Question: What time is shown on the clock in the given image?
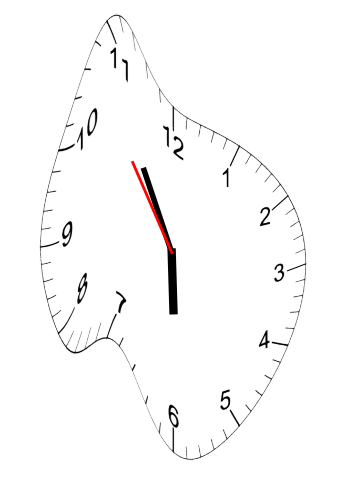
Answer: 05:54:54